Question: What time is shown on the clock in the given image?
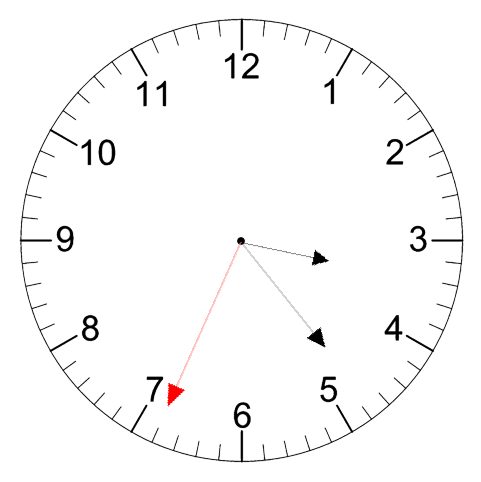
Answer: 03:23:34